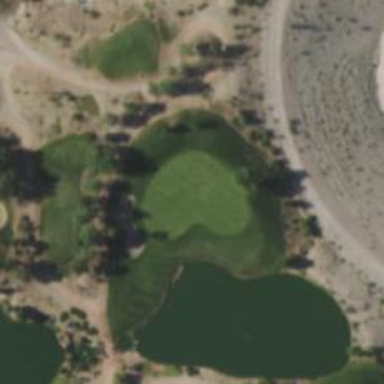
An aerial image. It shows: View of golf hole.